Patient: sex F, age 31
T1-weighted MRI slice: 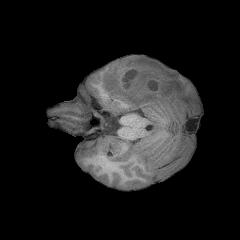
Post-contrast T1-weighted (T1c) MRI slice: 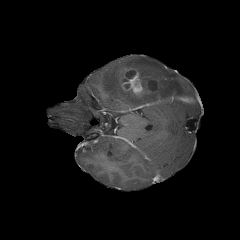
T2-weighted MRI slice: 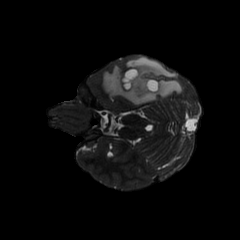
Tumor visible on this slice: yes
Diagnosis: Glioblastoma, IDH-wildtype
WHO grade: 4